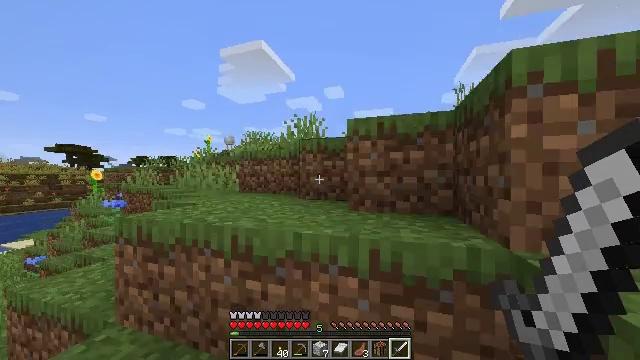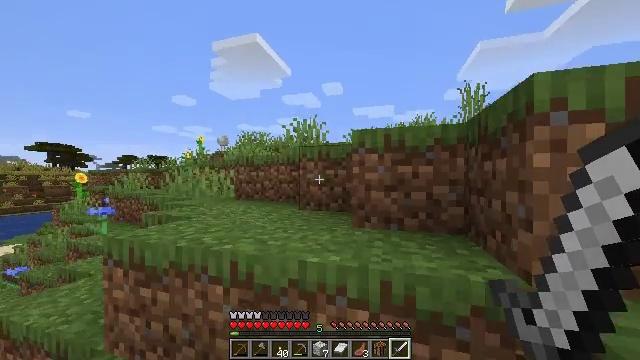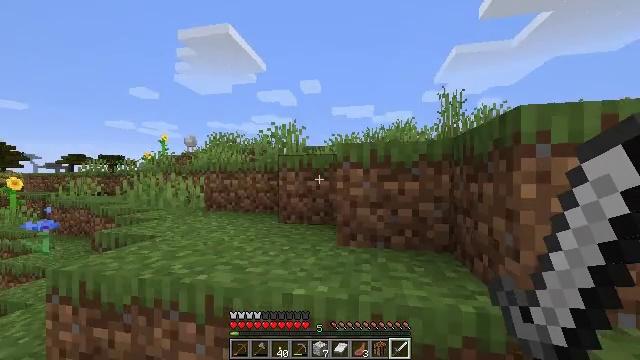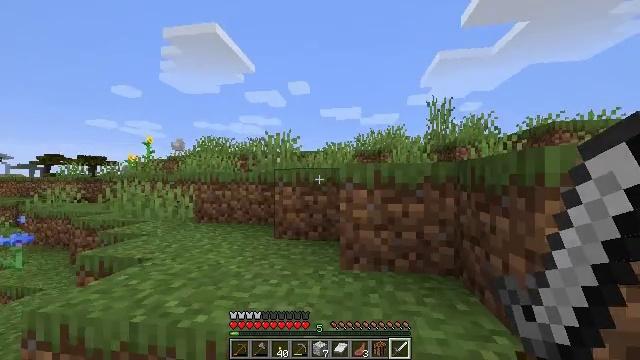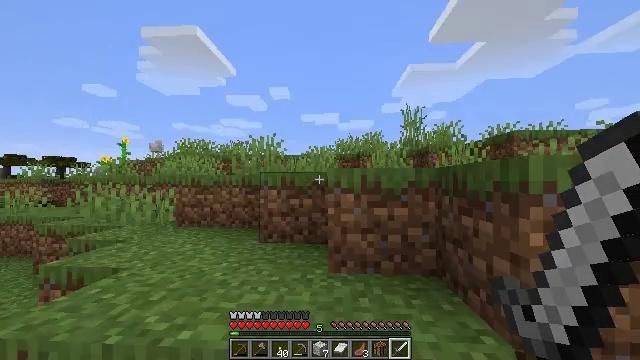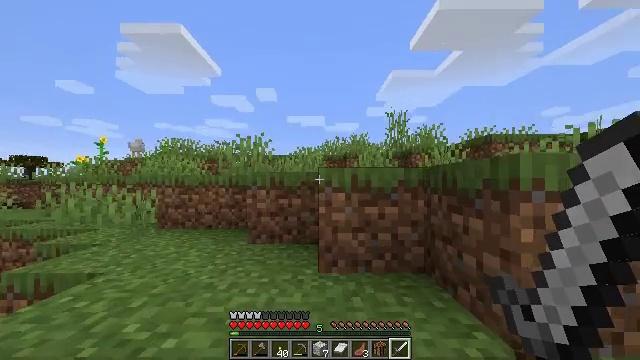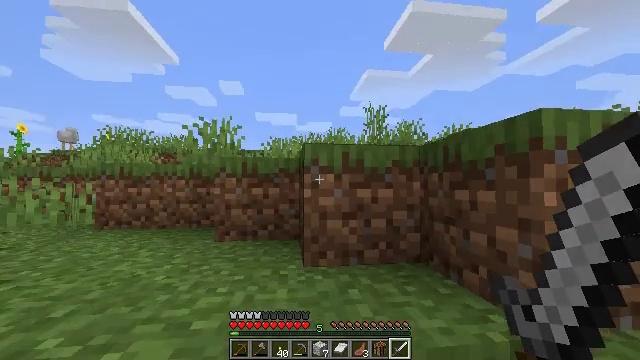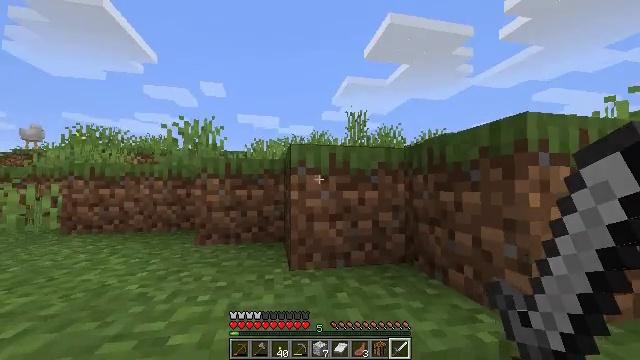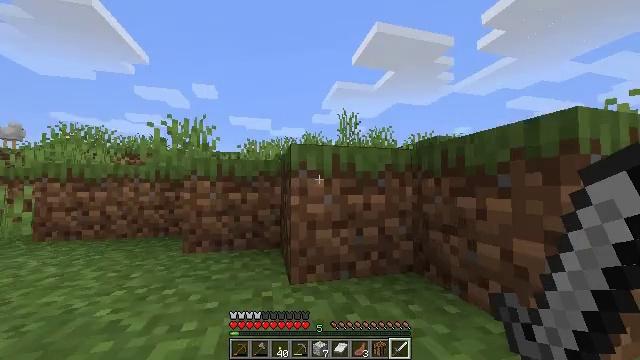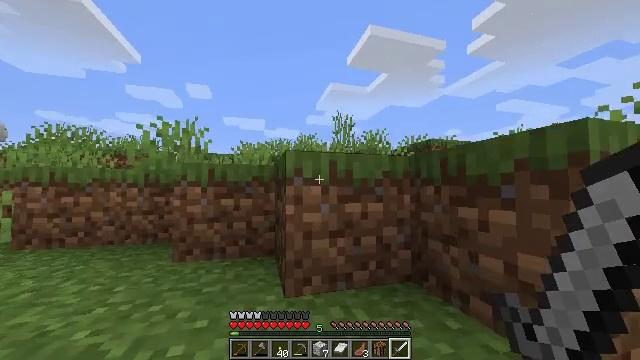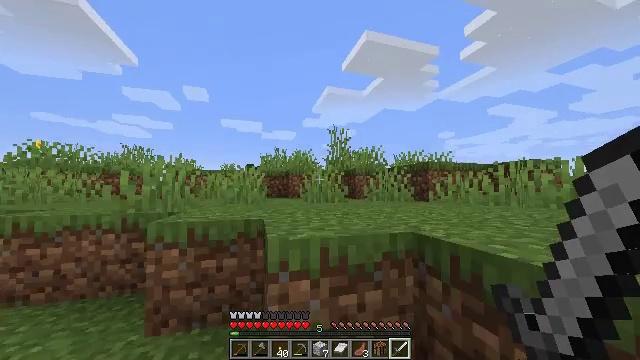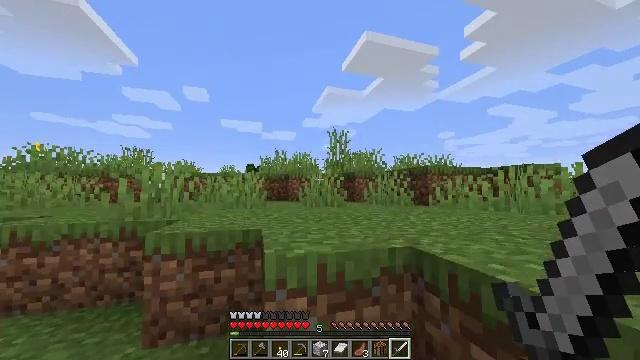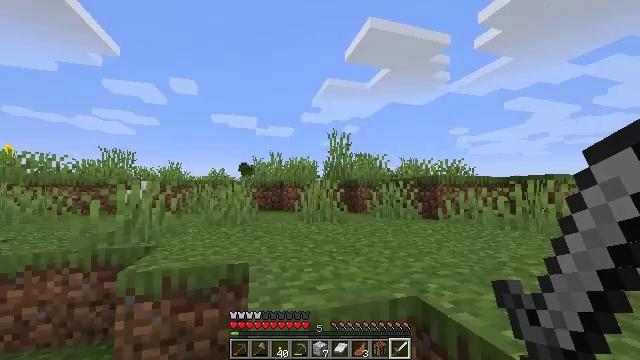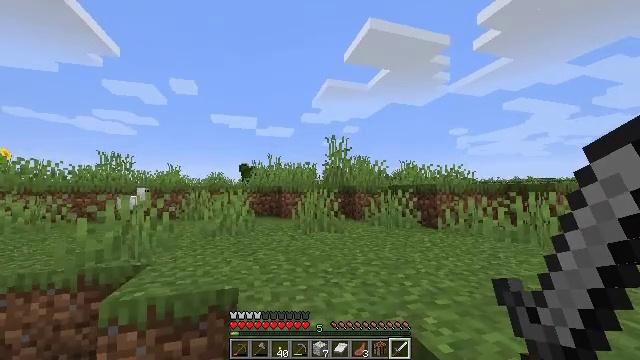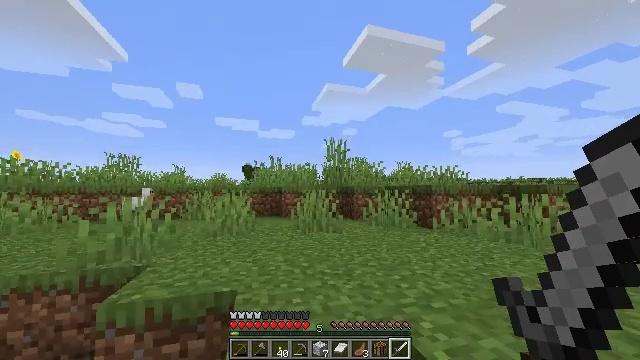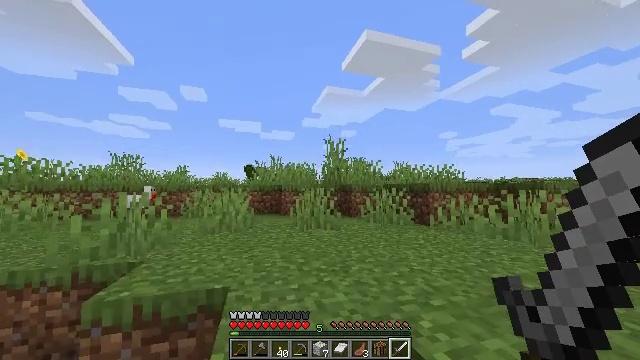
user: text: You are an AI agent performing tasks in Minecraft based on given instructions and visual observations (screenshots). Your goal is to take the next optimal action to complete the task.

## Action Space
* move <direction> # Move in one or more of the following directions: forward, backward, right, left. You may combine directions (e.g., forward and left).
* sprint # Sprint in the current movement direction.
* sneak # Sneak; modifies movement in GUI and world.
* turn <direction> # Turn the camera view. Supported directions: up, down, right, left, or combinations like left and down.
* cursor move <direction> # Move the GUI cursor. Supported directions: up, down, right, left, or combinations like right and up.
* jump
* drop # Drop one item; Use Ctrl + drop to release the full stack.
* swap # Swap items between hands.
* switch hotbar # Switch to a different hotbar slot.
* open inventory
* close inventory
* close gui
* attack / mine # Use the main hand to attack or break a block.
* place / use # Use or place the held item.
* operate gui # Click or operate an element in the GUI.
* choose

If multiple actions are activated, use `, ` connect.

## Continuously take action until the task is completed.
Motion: motion action
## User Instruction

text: Break the sunflower to collect it.
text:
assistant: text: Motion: move forward, sprint, jump
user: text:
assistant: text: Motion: move forward, sprint, turn right, jump
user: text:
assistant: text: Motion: move forward, sprint, turn right, jump
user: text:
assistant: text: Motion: move forward, sprint, turn right, jump
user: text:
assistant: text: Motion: move forward, sprint, turn right, jump
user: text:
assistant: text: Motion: move forward, sprint, turn right, jump
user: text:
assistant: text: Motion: move forward, sprint, turn right, jump
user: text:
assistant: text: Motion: move forward, sprint, turn right, jump
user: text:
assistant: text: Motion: move forward, sprint, turn right, jump
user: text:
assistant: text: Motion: move forward, sprint, jump
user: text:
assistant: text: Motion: move forward, sprint, jump
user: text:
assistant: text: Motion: move forward, sprint, jump
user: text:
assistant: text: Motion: move forward, sprint, jump
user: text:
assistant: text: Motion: move forward, sprint, jump
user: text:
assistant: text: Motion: move forward, sprint, jump
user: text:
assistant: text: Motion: move forward, sprint, jump
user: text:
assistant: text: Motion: move forward, sprint, jump
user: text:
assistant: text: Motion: move forward, sprint, turn right and down, jump
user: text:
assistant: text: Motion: move forward, sprint, turn right, jump
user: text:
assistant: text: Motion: move forward, sprint, turn right, jump
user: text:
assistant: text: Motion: move forward, sprint, jump
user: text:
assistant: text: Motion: move forward, sprint, turn up, jump
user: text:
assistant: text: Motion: move forward, sprint, jump
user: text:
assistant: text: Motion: move forward, sprint, jump
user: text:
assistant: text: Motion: move forward, sprint, turn left, jump
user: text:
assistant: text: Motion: move forward, sprint, turn left and down, jump
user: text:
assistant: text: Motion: move forward, sprint, turn left and down, jump
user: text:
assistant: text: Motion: move forward, sprint, jump
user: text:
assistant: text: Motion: move forward, sprint, jump
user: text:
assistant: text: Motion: move forward, sprint, jump